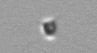
Label: Chaetoceros_tenuissimus